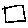
Label: square